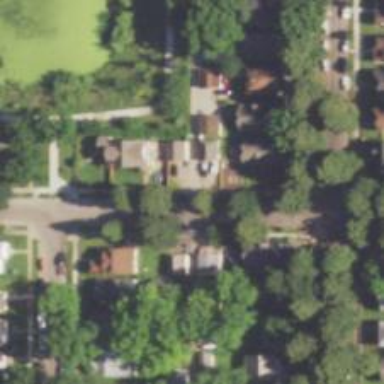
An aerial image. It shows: Alley classified as service road.